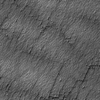
Label: not_dusty